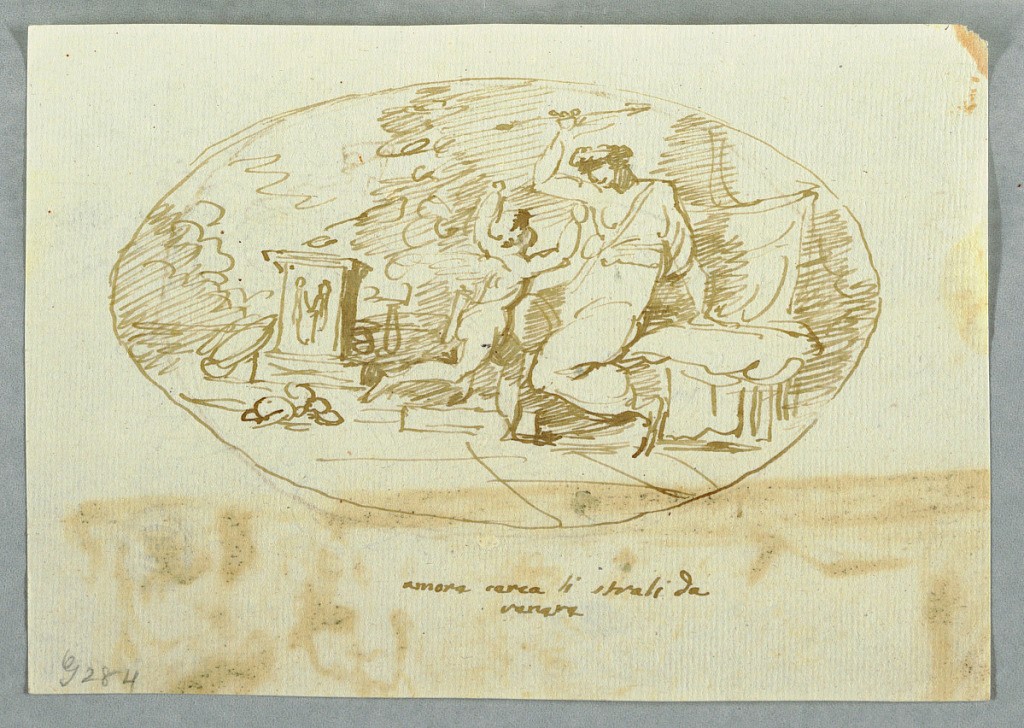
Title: Drawing
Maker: Felice Giani, Italian, 1758–1823
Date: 1800-1820
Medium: Pen and ink on paper.
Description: Horizontal rectangle. Venus is shown seated upon a bench near an altar. She holds an arrow in her raised right hand, which cupid tries to get.